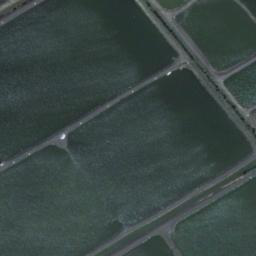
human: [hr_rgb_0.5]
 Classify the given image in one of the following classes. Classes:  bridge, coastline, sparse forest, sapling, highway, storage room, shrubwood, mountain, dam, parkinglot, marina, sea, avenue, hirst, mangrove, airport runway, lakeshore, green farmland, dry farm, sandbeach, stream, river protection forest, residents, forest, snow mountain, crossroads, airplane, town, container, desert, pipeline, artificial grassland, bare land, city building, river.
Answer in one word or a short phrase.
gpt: green farmland